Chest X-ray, AP view. Patient: 48 years old, sex F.
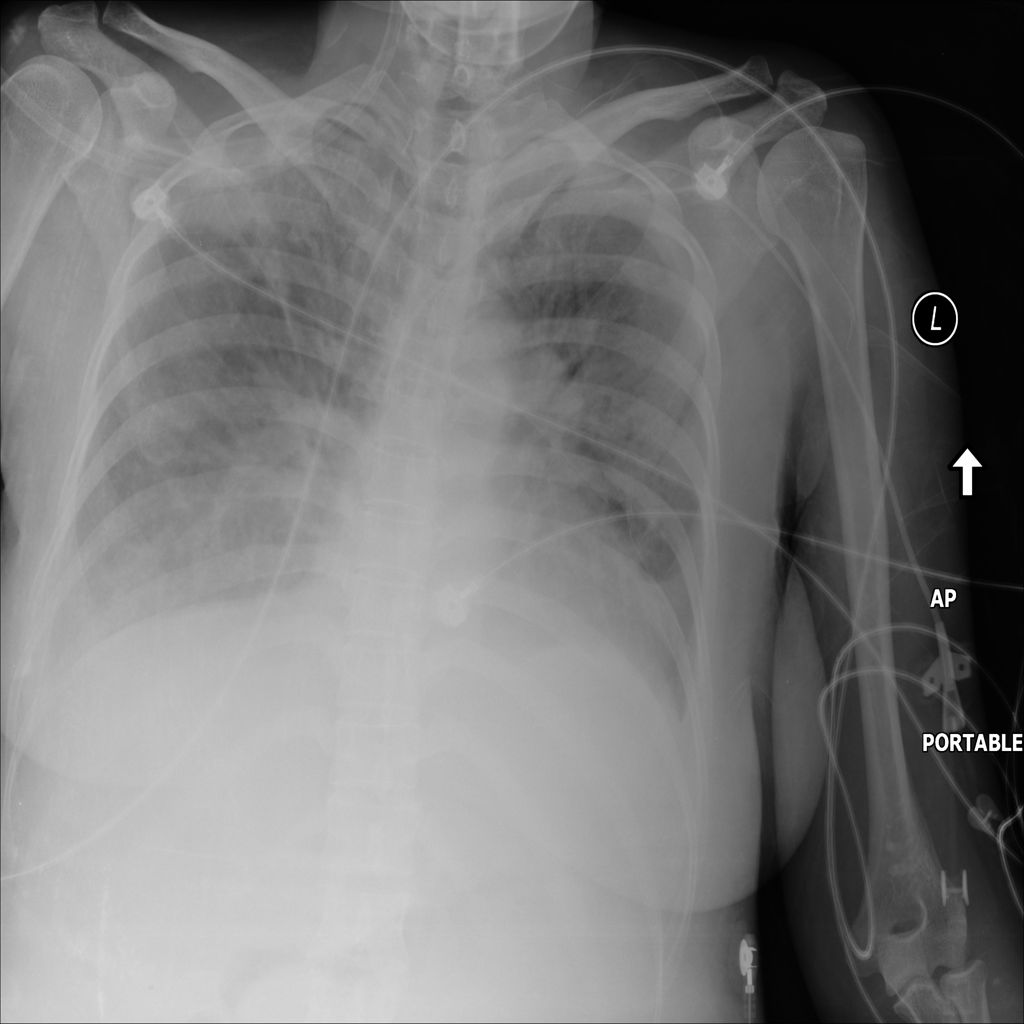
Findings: Edema, Effusion